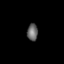
Tissue: lung
Cell type: Others
Senescence score: 0.2233
Nuclear area (px): 176
Mean DAPI intensity: 102.92